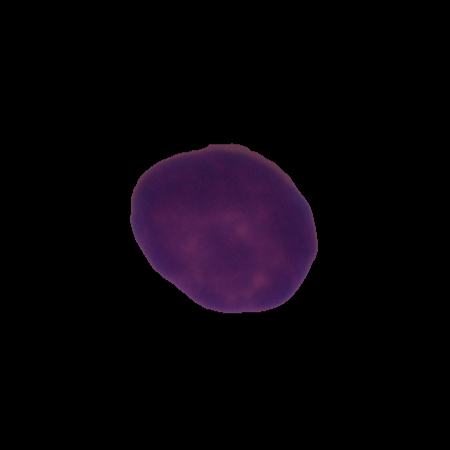
Label: healthy